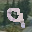
Label: 9